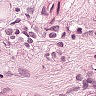
Metastatic tissue present: yes